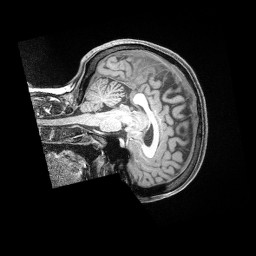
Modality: T1w
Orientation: sagittal
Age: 38
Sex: female
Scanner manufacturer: siemens
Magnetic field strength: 3 T
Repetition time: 2 s
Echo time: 0.00211 s